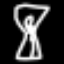
Label: hourglass